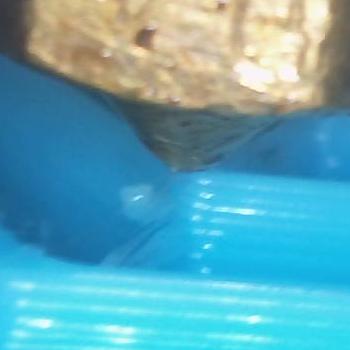
Flow rate: 62%